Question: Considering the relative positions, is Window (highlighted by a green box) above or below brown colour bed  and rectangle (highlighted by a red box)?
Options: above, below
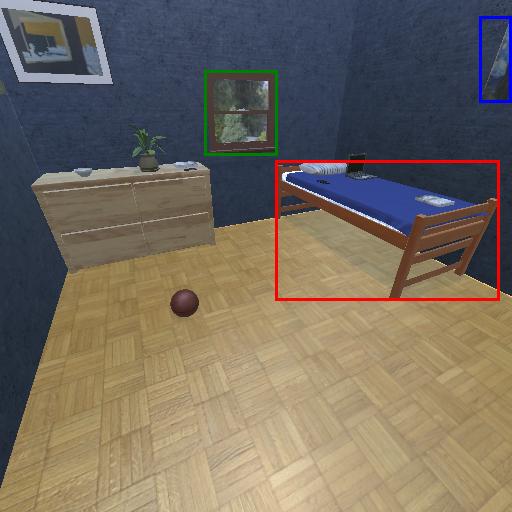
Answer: above